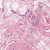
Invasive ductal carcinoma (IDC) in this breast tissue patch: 0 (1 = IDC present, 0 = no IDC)